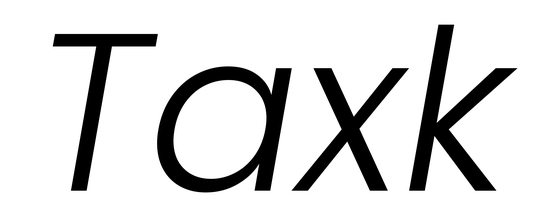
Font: Poppins-LightItalic